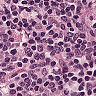
Metastatic tissue present: no